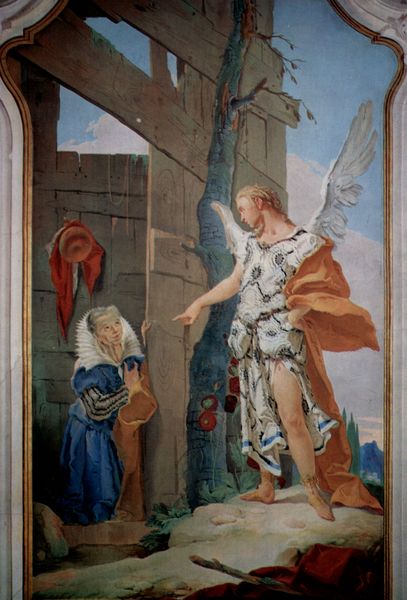
Titel: Die Erscheinung des Engels vor Sarah
Künstler: Giovanni Battista Tiepolo
Standort: Udine
Institution: Museo Diocesano e Gallerie del Tiepolo
Schlagwörter: baum, berg, blau, blätter, felsen, flügel, fuß, gemälde, held, himmel, mann, nackt, umhang, weiß, wolken, bäume, kirchturm, landschaft, menschen, ocker, äste, braun, finger, frau, geste, grau, hintergrund, holz, hut, kleid, orange, szene, tür, gebäude, haus, rot, tuch, weg, wolke, malerei, muster, alt, flasche, alte, architektur, arm, barock, bibel, federn, kragen, mensch, rahmen, stein, bild, halskrause, vorhang, ast, baumstamm, erde, stamm, hütte, kirche, boden, gewand, gold, mantel, stoff, theater, renaissance, schuppen, turm, engel, zypressen, bein, füße, berge, fels, mauer, rand, romantik, angst, blue, church, hat, historienbild, oil, red, religious, robes, white, window, women, collar, dress, green, hair, lady, old, painting, robe, sprechen, wall, woman, wandgemälde, wandmalerei, gestreift, flowers, gown, old woman, stuck, brown, floor, bretter, zeigen, tor, eingang, ruine, scheune, bla, zweig, barfuß, brett, jungfrau, knien, beten, rüstung, altar, hand, wood, romantisch, angel, cliff, cloud, clouds, greek, man, rock, rocks, sky, stone, tree, knieend, building, house, landscape, mountain, mountains, nature, young, stall, trees, ehrfurcht, erscheinung, death, armor, baroque, child, stand, young man, heilige, fresko, flowing, light, path, way, maria, wandbild, alte frau, frame, anbetung, mutter gottes, kitschig, tunika, ruin, ruins, fabric, mother, scarf, wrinkles, illustration, erzengel, fly, wess, wings, altarbild, anna, rettung, virgin, verkündigung, verfallen, door, michael, fence, drapery, verschlag, hplz, arms, cape, cloak, mantle, toga, trunk, historical, jesus, wegs, shoe, shoes, retabel, schuld, legs, cloth, shack, stable, sagen, cottage, zeigegestus, god, sandals, christ, gabriel, teine, leaf, blue dress, verkündung, colour, paint, wallpainting, bretterwand, opening, roter umhang, pointing, empfängnis, christian, mary, clounds, mariae verkündigung, branch, stones, begging, gesture, kneeling, stick, standing, biblical, poor, arrow, annunciation, wing, blaues kleid, hope, ängstlich, altarblatt, barn, stars, point, leg, blonde, leafs, ruff, archangel, jerusalem, princess, queen, sticks, virgin mary, real, birth, assumption, ütze, au, rzengel, shed, e, al, old lady, anne, manger, dres, mercy, assumtion, ornage, damaged, red hat, angel gabriel, renessance, bluee, wooden fence, annuciation, botticelli, widow, apparition, surrender, icarus, cloud', farbig, ite, flys, annouciation, anzeigefinger, zuhören, led, finger point, immaculate, conception, ollar